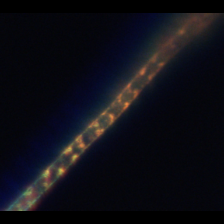
Taxon: Leptocylindrus
Group: Diatoms